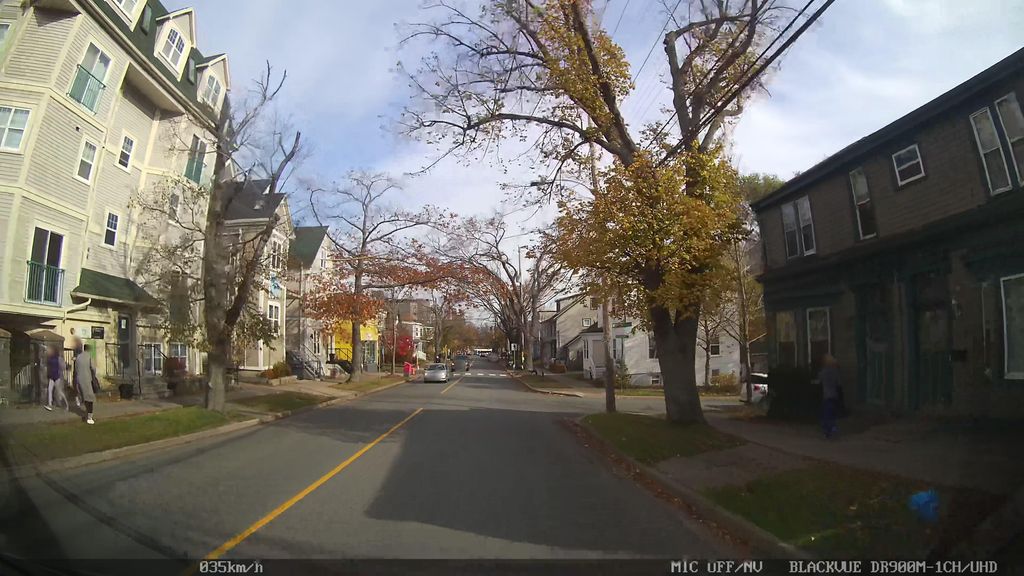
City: halifax